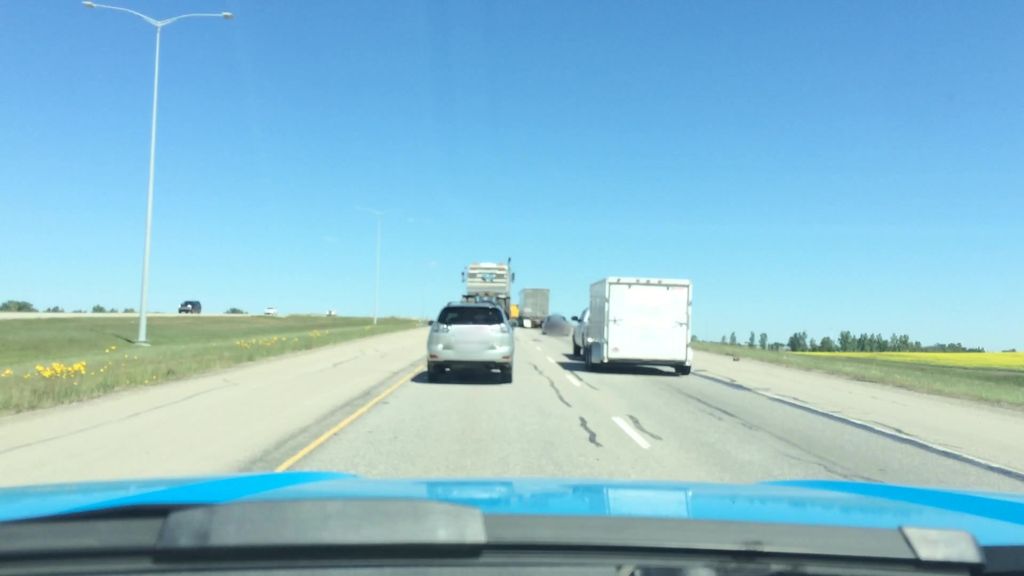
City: calgary